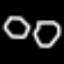
Label: octagon